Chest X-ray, AP view. Patient: 9 years old, sex M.
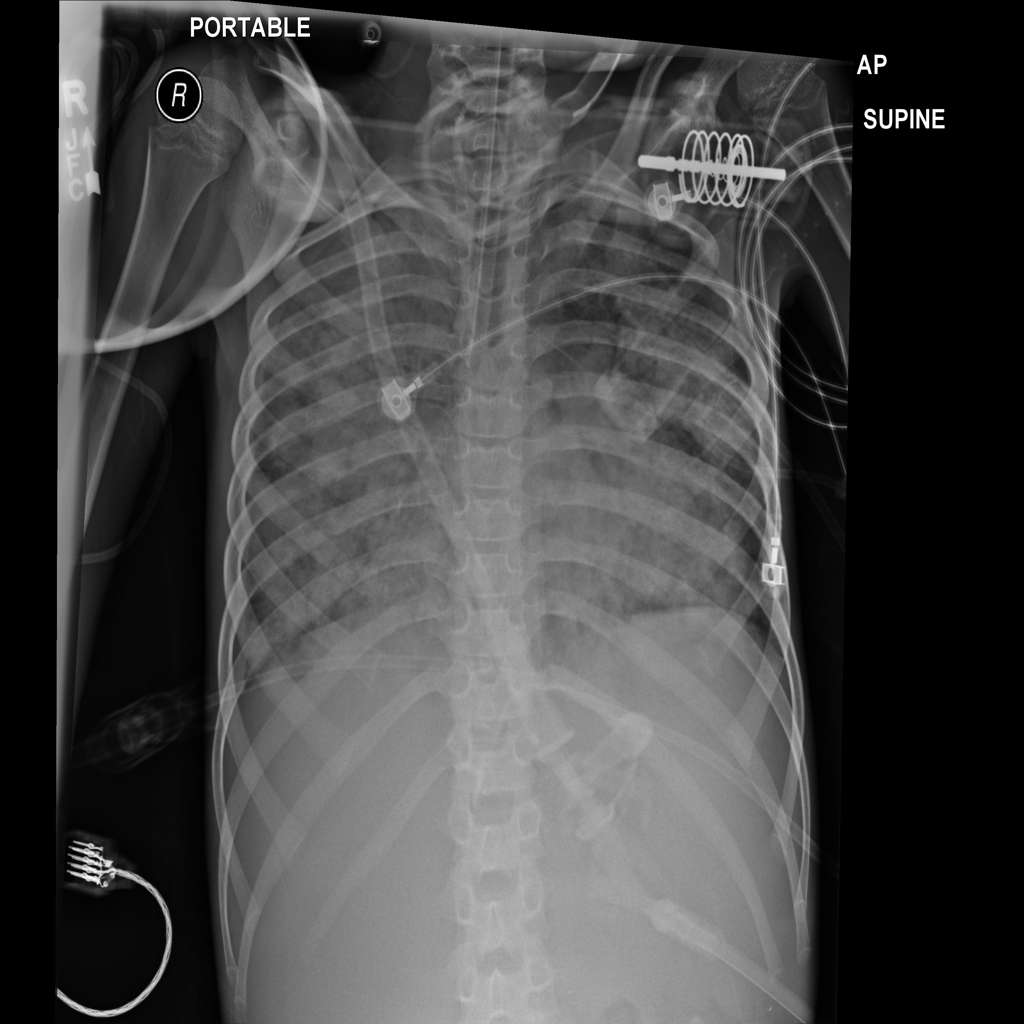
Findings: Infiltration, Nodule